Question: I am currently on working on a project on firebase and I was wondering how to multiply the value while the button is incremented. For example, I have this image

In this image, if I clicked the + button the Number of Orders will be 1 and it will keep increasing until I clicked the - button. On the bottom of it, there is the value which is 1.00. For every time the button is clicked for example it will become 1 it will also multiply the textview which is 1.00. Then if button is incremented it will be 2x1.00 which is 2.00.
This is the code I have done so far
'''
public class Detailsoforder extends AppCompatActivity {
private static final String TAG = "AddToDatabase";
private static int click = 0;
private TextView titles;
private TextView increase;
private TextView Price;
private int count = 0;
//add Firebase
private FirebaseDatabase mFirebaseDatabase;
private FirebaseAuth mAuth;
private FirebaseAuth.AuthStateListener mAuthListener;
private DatabaseReference myRef;
@Override
protected void onCreate(Bundle savedInstanceState) {
super.onCreate(savedInstanceState);
setContentView(R.layout.activity_detailsoforder);
titles = findViewById(R.id.Order);
increase = findViewById(R.id.Increase);
Price = findViewById(R.id.Price);
String title = getIntent().getStringExtra("title");
String price = getIntent().getStringExtra("description");
titles.setText(title);
Price.setText(price);
mAuth = FirebaseAuth.getInstance();
mFirebaseDatabase = FirebaseDatabase.getInstance();
myRef = mFirebaseDatabase.getReference();
mAuthListener = new FirebaseAuth.AuthStateListener() {
@Override
public void onAuthStateChanged(@NonNull FirebaseAuth firebaseAuth) {
FirebaseUser user = firebaseAuth.getCurrentUser();
if (user != null) {
// User is signed in
Log.d(TAG, "onAuthStateChanged:signed_in:" + user.getUid());
} else {
// User is signed out
Log.d(TAG, "onAuthStateChanged:signed_out");
}
}
};
// Read from the database
myRef.addValueEventListener(new ValueEventListener() {
@Override
public void onDataChange(@NonNull DataSnapshot dataSnapshot) {
Object value = dataSnapshot.getValue();
Log.d(TAG,"Value is"+value);
}
@Override
public void onCancelled(@NonNull DatabaseError databaseError) {
}
});
}
public void onIncreaseClick(View view) {
String price = Price.getText().toString();
int result = Integer.parseInt(price);
count++;
increase.setText(String.valueOf(count));
Price.setText(String.valueOf(count*result));
}
'''
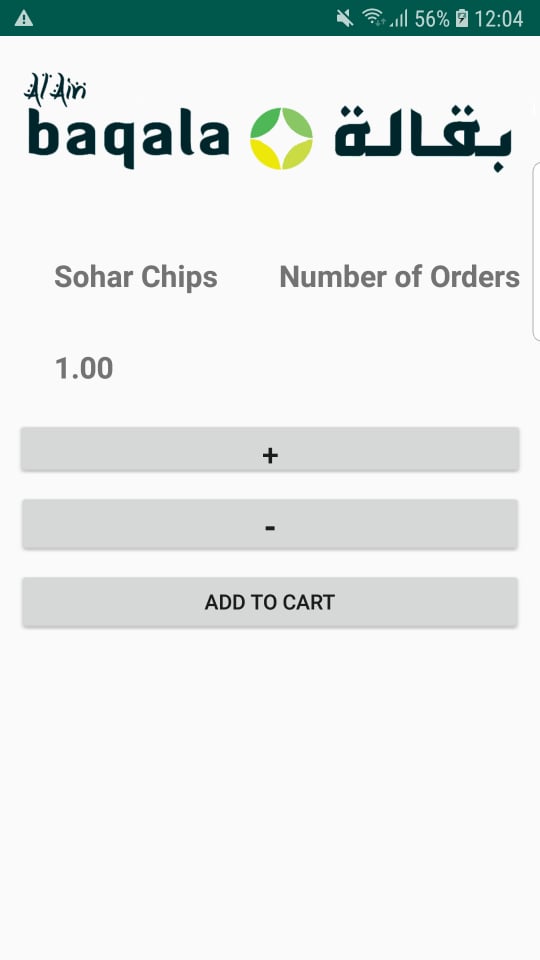
Answer: use this code
'''
Button plus = findViewById(R.id.plus);
plus.setOnClickListener(new OnClickListener() {
@Override
public void onClick(View v) {
// for orders numbers
int number = Integer.parseInt(ordersTextView.getText().toString().trim());
number = number+1;
ordersTextView.setText(String.valueOf(number));
// for total cost
Float cost = Float.parseFloat(costTextView.getText().toString().trim())*number;
costTextView.setText(String.valueOf(cost));
}
});
'''